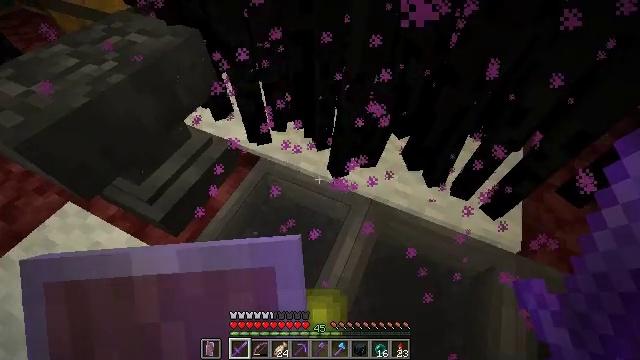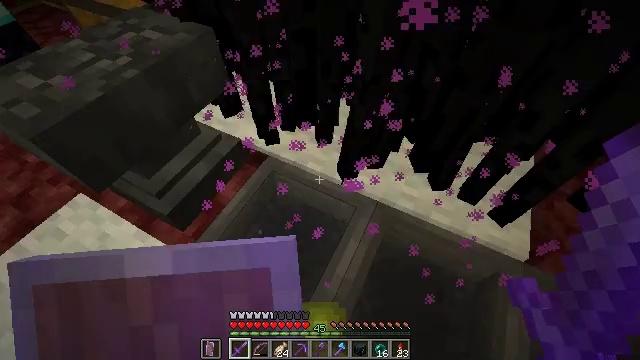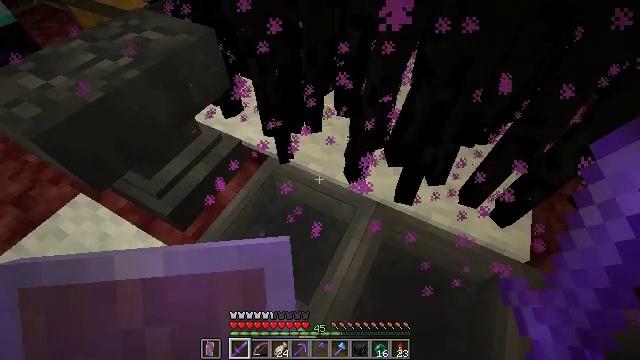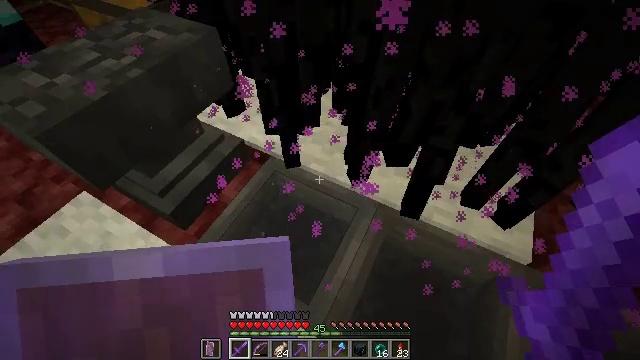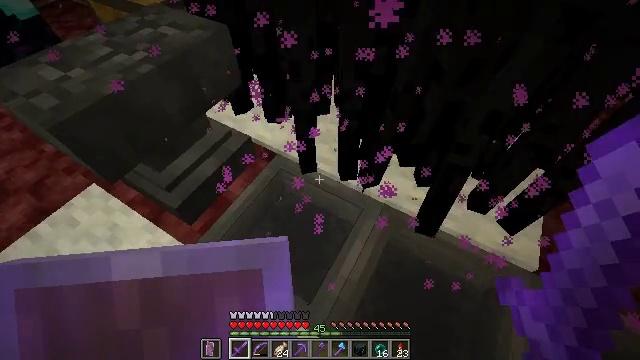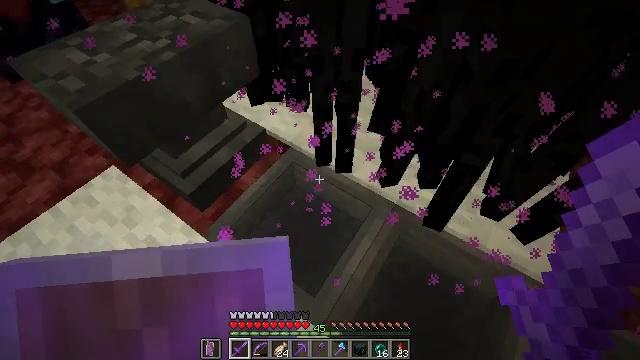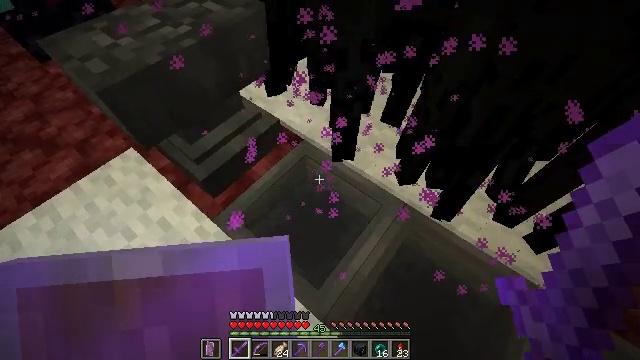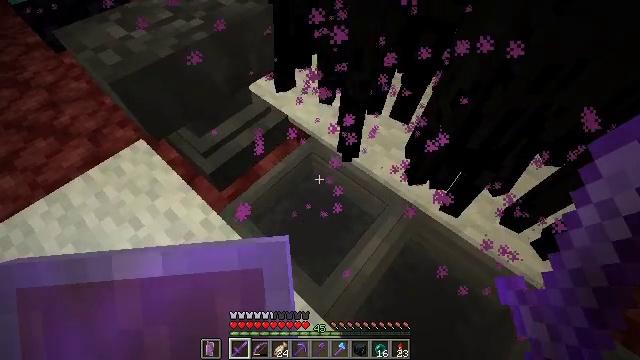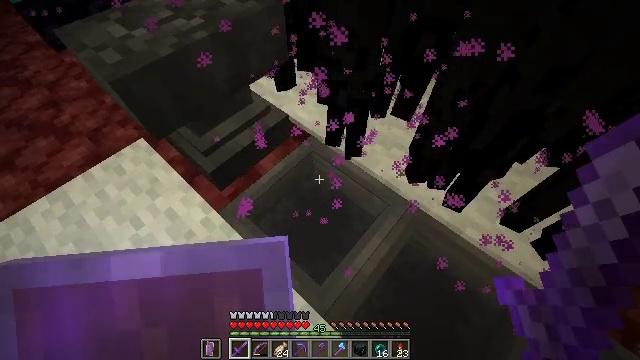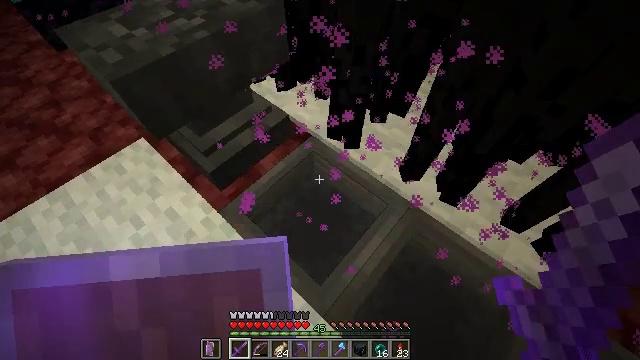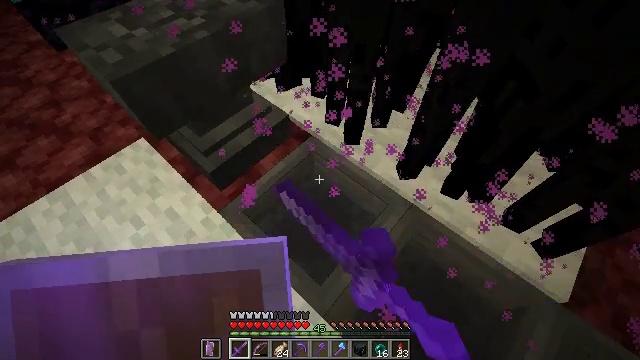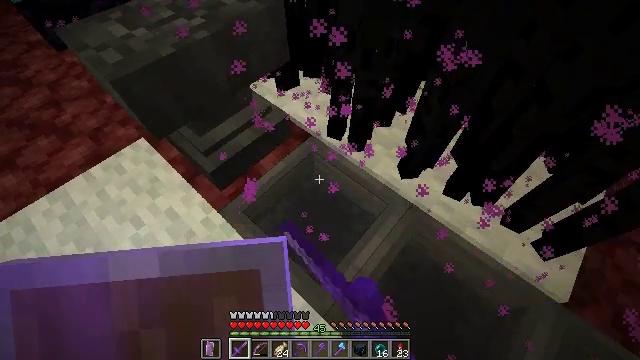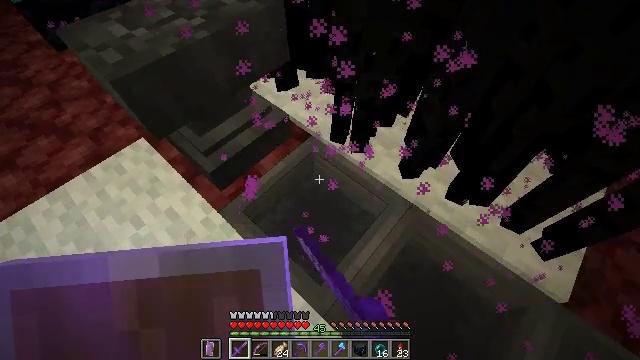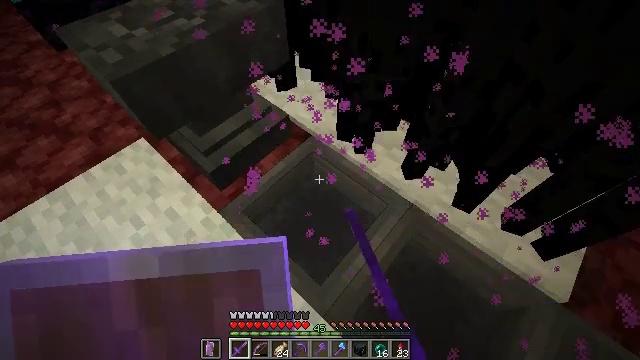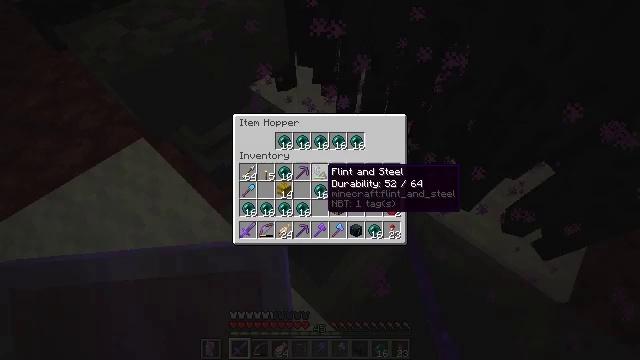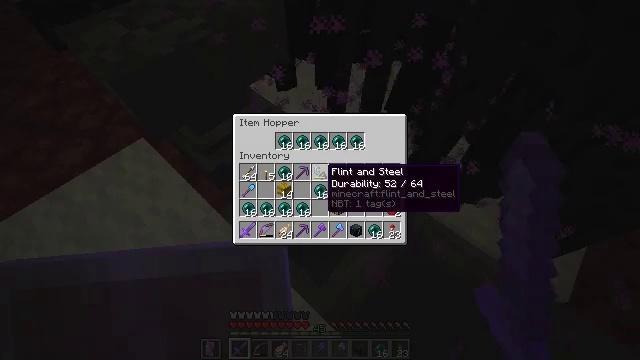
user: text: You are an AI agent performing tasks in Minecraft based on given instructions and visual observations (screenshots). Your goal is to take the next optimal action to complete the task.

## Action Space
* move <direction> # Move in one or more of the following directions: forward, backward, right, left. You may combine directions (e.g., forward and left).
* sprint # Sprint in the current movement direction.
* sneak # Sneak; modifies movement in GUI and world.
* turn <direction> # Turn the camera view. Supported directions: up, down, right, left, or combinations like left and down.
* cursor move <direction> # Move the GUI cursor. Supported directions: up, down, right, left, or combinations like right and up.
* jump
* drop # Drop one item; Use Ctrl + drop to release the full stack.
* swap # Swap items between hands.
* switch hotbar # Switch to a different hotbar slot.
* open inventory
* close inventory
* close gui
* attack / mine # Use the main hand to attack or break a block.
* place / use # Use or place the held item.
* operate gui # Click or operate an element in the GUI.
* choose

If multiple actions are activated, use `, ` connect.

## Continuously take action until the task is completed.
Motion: motion action
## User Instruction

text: Combat the enderman.
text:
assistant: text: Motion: turn left
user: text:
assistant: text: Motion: no_op
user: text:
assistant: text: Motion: no_op
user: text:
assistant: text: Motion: turn left
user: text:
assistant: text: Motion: turn left and down
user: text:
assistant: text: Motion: turn left and down
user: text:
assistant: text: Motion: turn left
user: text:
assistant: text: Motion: no_op
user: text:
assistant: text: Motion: use / place
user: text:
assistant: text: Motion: use / place
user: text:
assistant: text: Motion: use / place
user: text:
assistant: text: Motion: no_op
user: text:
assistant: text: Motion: no_op
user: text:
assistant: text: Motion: no_op
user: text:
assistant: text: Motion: no_op
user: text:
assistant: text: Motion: no_op
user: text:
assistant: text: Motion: no_op
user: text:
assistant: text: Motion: no_op
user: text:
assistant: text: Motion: no_op
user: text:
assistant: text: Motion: cursor move right and down
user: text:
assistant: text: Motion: cursor move right and down
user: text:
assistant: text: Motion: cursor move right
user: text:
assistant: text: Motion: cursor move right
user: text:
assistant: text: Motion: no_op
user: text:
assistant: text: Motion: no_op
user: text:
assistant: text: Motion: no_op
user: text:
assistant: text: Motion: no_op
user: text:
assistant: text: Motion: no_op
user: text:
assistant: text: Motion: no_op
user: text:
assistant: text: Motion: no_op